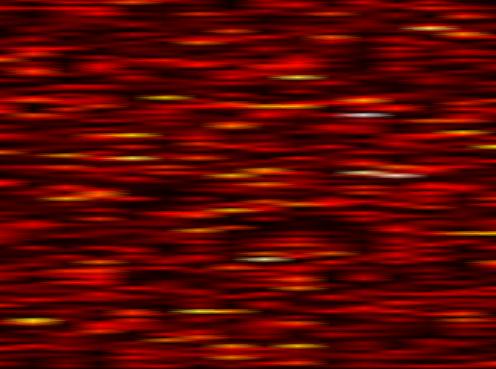
Label: FBMC